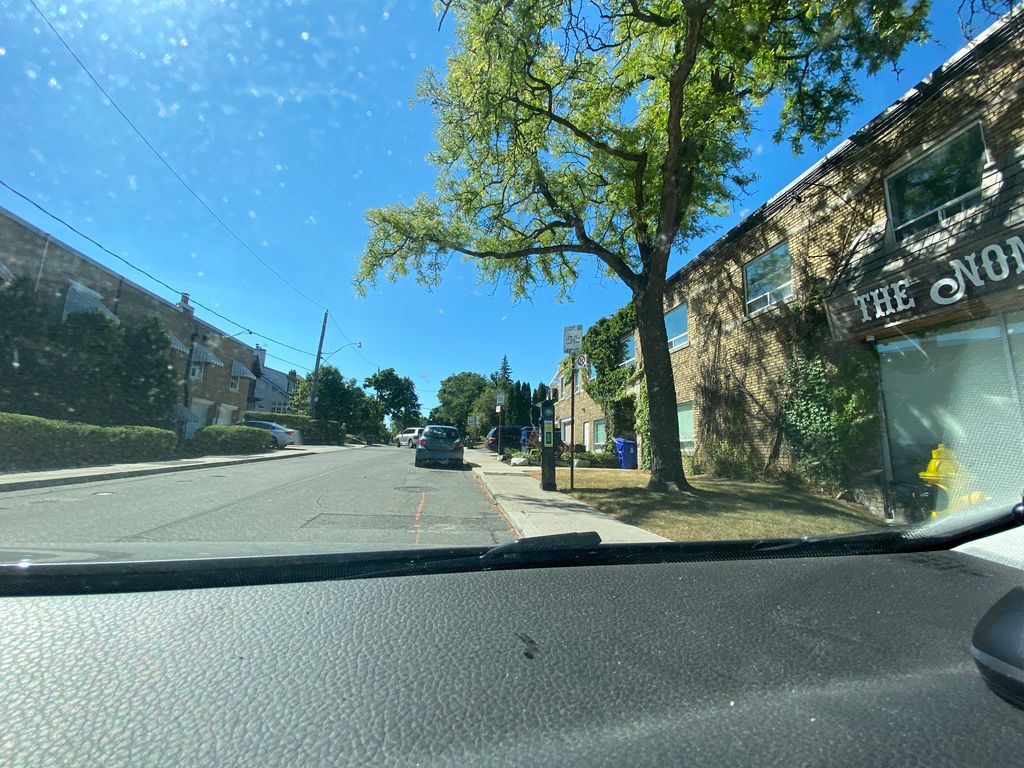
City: toronto